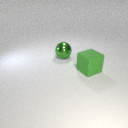
large green metal sphere to the left of large green rubber cube